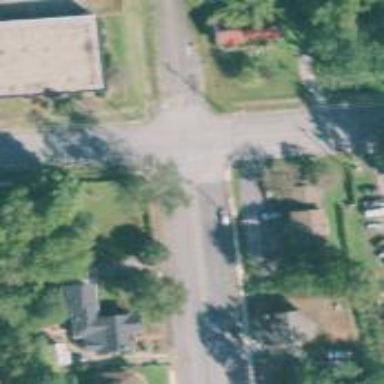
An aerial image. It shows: Residential road with asphalt surface.